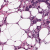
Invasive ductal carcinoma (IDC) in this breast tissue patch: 1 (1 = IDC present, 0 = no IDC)